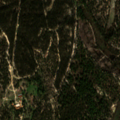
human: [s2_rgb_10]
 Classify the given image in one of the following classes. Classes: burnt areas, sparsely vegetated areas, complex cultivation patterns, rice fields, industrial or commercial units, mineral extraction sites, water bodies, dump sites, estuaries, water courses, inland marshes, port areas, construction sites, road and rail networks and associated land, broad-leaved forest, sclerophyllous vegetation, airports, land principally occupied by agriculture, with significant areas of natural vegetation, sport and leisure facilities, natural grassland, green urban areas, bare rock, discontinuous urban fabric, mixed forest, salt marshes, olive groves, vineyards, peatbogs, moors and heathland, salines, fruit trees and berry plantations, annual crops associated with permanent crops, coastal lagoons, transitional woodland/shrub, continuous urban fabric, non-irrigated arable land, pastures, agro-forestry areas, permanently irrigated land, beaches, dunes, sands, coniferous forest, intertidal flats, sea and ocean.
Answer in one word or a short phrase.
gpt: broad-leaved forest, mixed forest